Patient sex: F
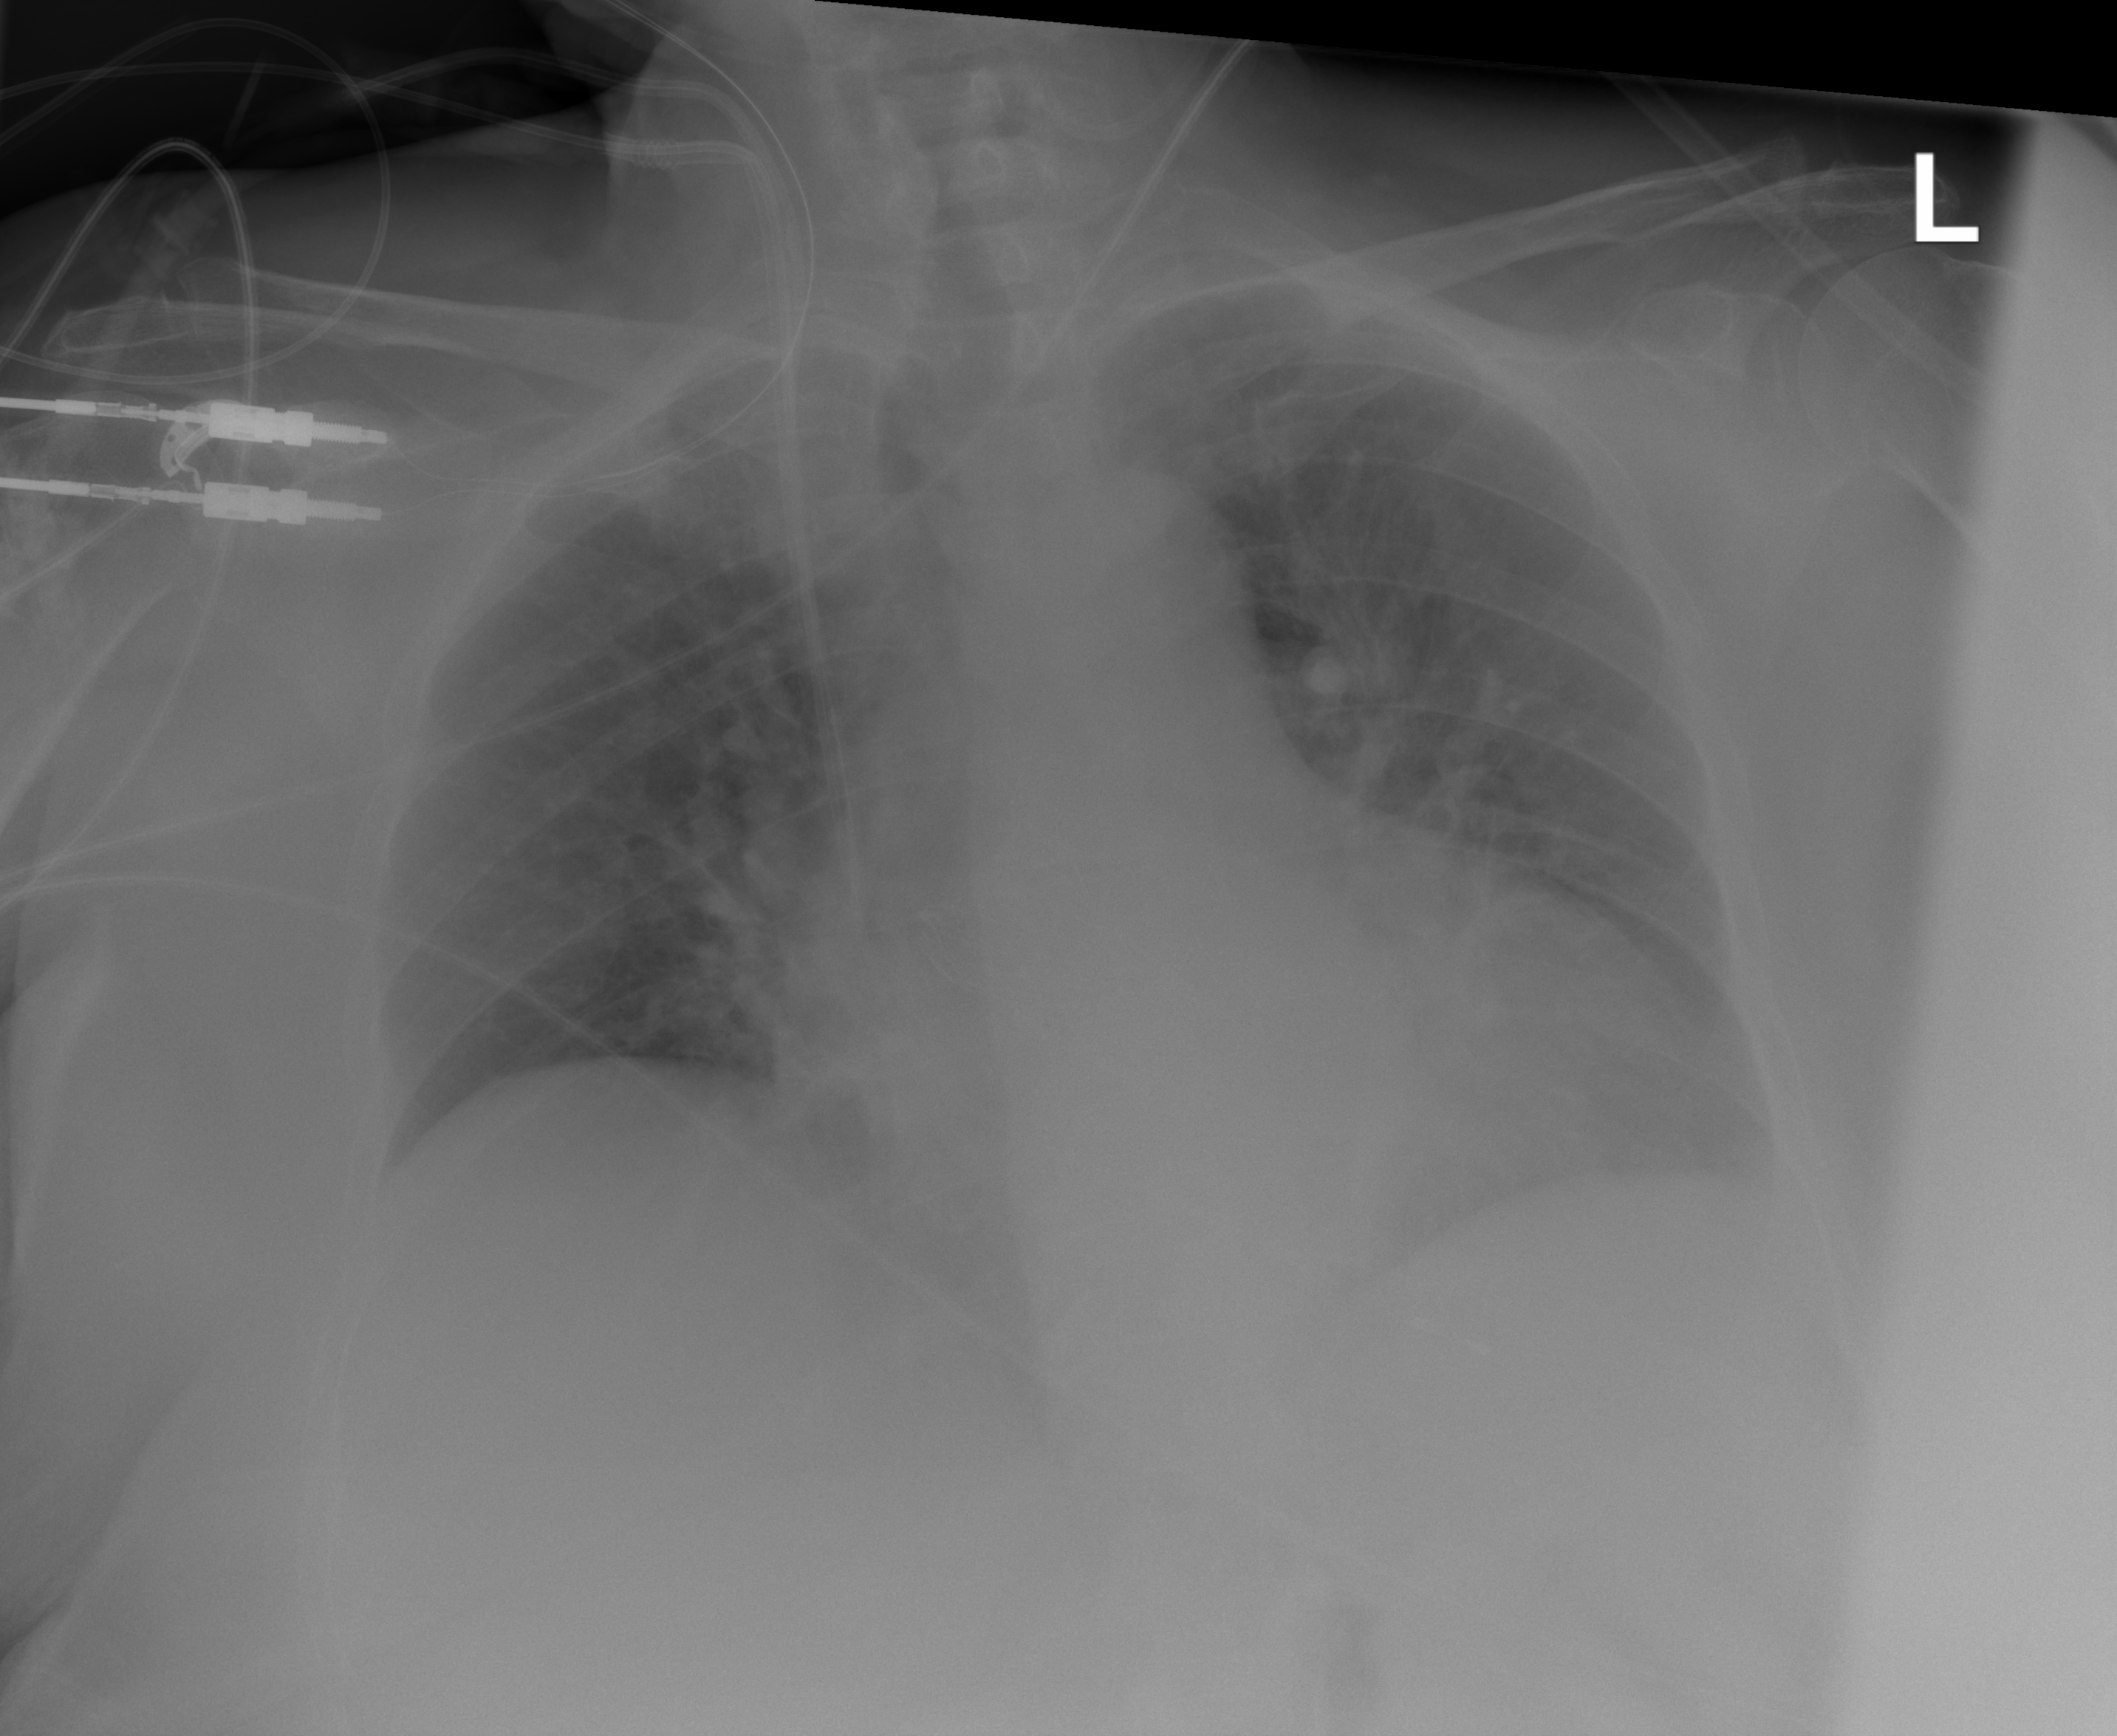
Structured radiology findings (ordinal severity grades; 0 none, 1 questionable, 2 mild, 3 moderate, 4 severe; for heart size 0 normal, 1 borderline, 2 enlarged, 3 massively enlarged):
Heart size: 0
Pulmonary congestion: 2
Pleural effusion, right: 0
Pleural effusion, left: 1
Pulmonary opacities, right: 2
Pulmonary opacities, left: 0
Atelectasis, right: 2
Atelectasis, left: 2